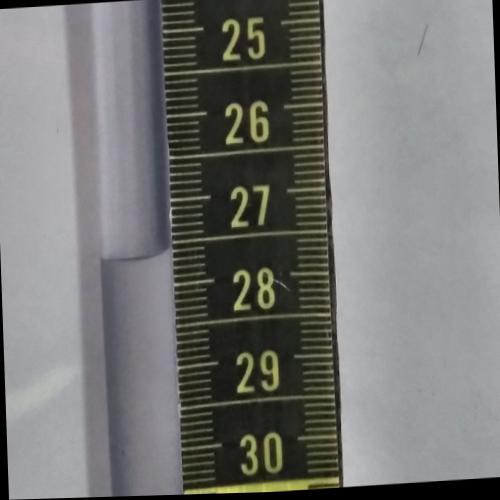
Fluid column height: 27.6 cm